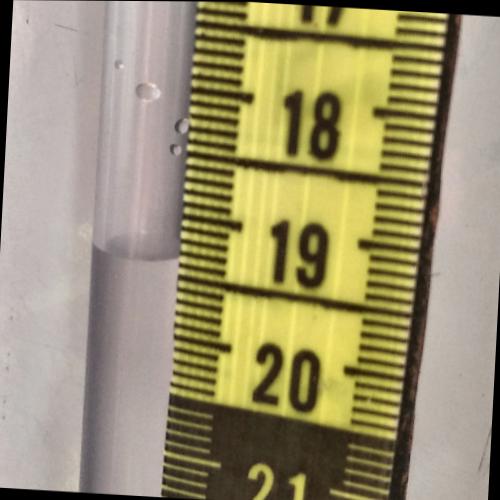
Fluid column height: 19.3 cm